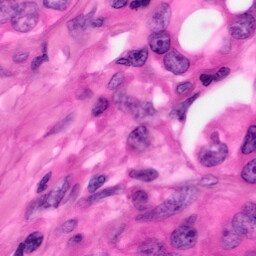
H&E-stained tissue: Pancreatic